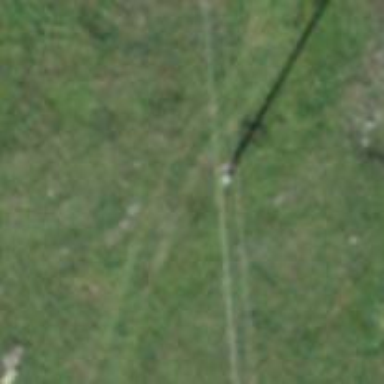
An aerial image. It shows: Power pole.